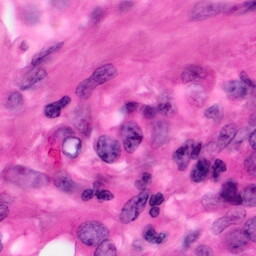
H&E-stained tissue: Pancreatic